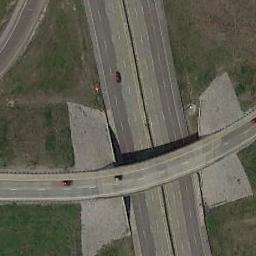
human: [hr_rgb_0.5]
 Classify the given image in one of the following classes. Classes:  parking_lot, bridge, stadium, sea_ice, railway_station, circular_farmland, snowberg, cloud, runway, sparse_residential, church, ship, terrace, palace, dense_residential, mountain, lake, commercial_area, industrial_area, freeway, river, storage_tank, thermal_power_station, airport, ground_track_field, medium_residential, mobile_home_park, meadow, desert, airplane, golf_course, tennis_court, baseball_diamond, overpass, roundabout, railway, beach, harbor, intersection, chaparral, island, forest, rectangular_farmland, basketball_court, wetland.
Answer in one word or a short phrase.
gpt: overpass